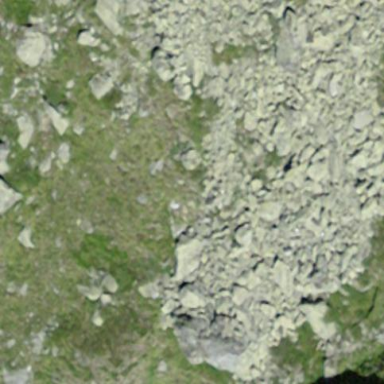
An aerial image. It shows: Natural scree.